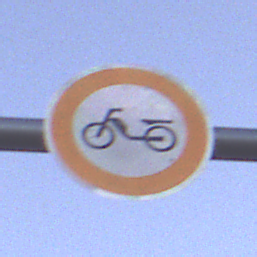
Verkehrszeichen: VerbotMofas
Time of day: Dusk
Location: Outdoor (Nature)
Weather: Clear
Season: NotSpecified
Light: Natural